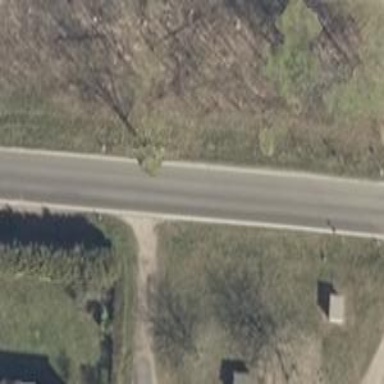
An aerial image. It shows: Tertiary road with asphalt surface.